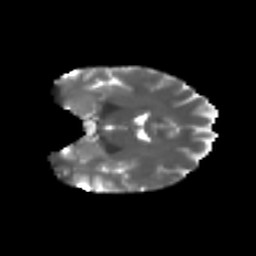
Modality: T2w
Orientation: coronal
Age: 43
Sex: female
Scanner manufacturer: ge
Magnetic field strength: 3 T
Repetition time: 7.8 s
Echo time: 0.0608 s